Question: I want to do this in xaml.

I hope somebody can help.
Thanks!
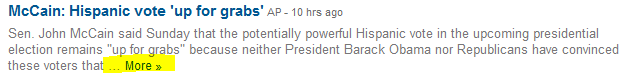
Answer: the only option I can think of is to put the text with 'TextTrimming' set to WordEllipsis, and have a second textblock. then in 'onloaded' check the 'text' property to see if the last characters are '...'
but i'm not even sure getting the text will retrieve text after the ellipsis is added.
one option I thought would be to create a custom ellipsis, or to to use some ontrimmed event, but they are not available.